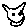
Label: cat